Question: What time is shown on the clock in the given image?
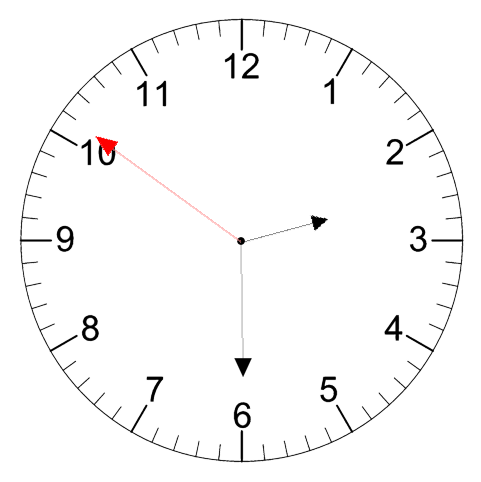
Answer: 02:29:51